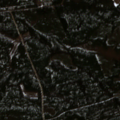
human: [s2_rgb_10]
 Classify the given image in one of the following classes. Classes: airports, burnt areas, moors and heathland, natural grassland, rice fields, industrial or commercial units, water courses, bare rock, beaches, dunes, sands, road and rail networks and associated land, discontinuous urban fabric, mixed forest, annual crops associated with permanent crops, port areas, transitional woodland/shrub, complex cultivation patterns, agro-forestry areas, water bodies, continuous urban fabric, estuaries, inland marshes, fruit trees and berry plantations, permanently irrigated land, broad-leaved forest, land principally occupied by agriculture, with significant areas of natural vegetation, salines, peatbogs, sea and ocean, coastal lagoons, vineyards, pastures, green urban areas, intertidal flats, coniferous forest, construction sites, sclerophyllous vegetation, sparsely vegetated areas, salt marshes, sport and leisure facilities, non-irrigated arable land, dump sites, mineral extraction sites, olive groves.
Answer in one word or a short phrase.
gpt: coniferous forest, mixed forest, transitional woodland/shrub